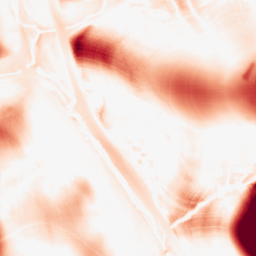
Category: morphological
Decomposition family: tophat
Decomposition parameters: size: 50
mode: white
Upsampling method: sinc_hamming
Upsampling parameters: scale: 2
kernel_size: 4
Upsampling scale: 2